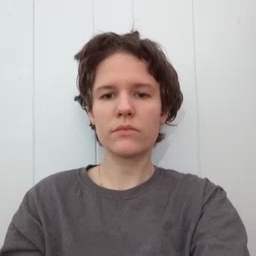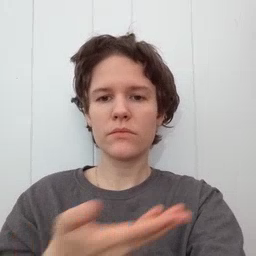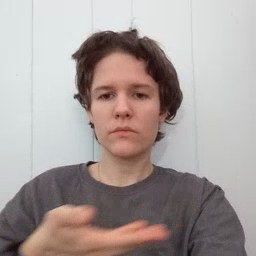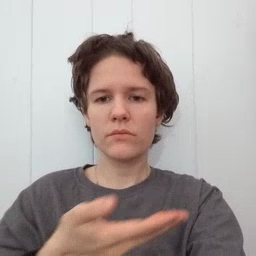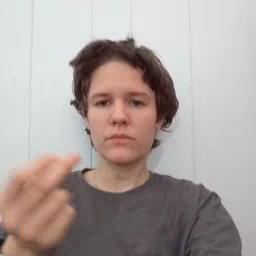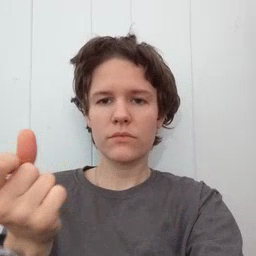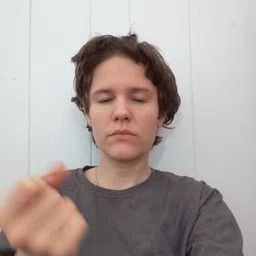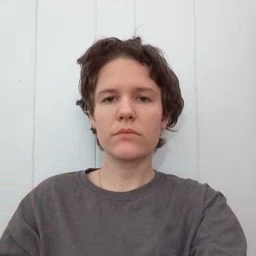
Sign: puppy